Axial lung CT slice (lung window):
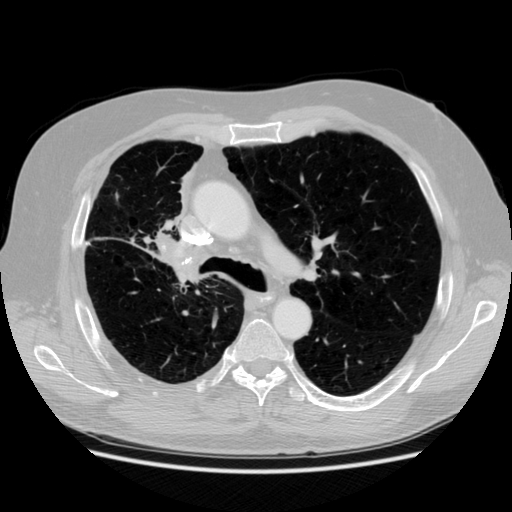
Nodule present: no